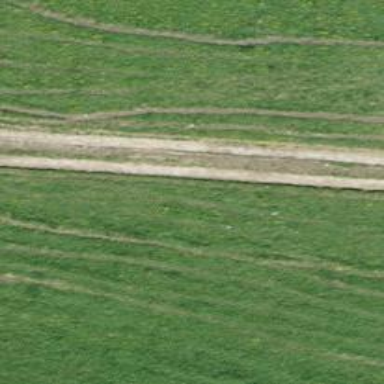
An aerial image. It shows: Track with very rough surface.